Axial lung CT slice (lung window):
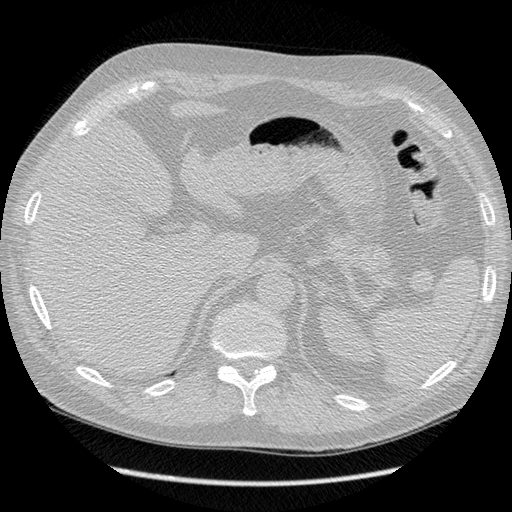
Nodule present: no